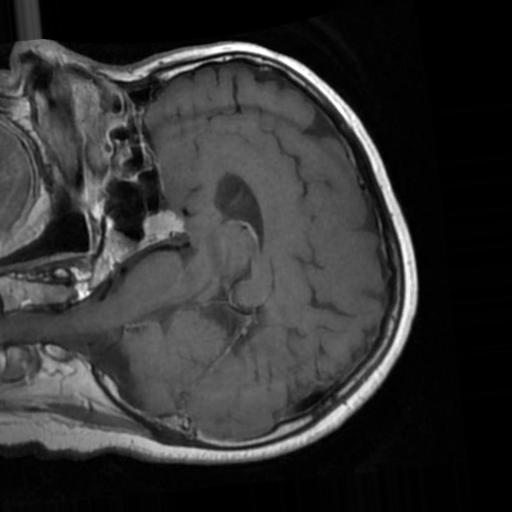
Label: brain_tumor